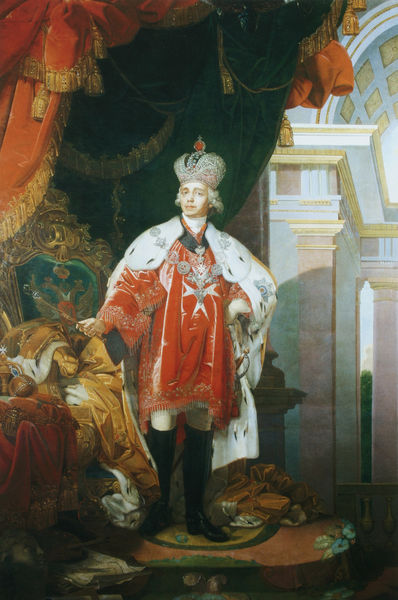
Titel: Zar Paul I
Künstler: Wladimir Borowikowski
Standort: St. Petersburg
Institution: Schloss Pawlowsk
Schlagwörter: baum, blau, dunkel, gemälde, himmel, mann, schatten, umhang, weiß, gelb, grün, blumen, braun, fenster, hell, hintergrund, hut, licht, pfeiler, raum, schmuck, schwarz, stuhl, säule, säulen, zimmer, rot, tuch, teppich, architektur, barock, gesicht, hermelin, pelz, rahmen, samt, silber, sockel, stehen, stein, bildnis, innenraum, portrait, porträt, vorhang, öl, kirche, gewand, gold, interieur, mantel, reich, sessel, stehend, stoff, stoffe, tücher, adel, krone, locken, rokoko, rosa, fell, hellblau, perücke, balkon, bogen, man, perspektive, haltung, schuhe, stab, farben, kette, pilaster, saal, rundbogen, kuppel, treppe, bischof, kaiser, könig, thron, gardine, draperie, robe, stufe, stufen, kordel, quaste, podest, punkte, gang, gewölbe, kreuz, palast, balustrade, schwert, säbel, mäntel, orden, stiefel, herrscher, kardinal, nerz, trohn, schuh, ritter, brokat, wappen, sims, gesims, fluchtpunkt, toga, troddel, edelstein, baldachin, umhänge, troddeln, adelig, kassetten, kassettendecke, macht, quast, turban, wandbehang, purpur, insignien, zepter, standbild, zar, zelt, sultan, steifel, vorhan, regent, palas, prunkvoll, reiterstiefel, reichsapfel, amtskette, hermlin, palz, auszeichnung, malteserkreuz, verkröpfung, gekröpft, baldachn, gekröntes haupt, gewolbe, hermelinmatel, krnone, malteser, malteserorden, umhan, tempelritter, toddel, sahl, weiß0, r, in, ermelin, prin, rmelin, faschingskostüm, home, kronge, iltis